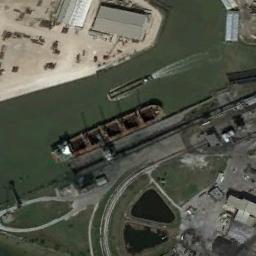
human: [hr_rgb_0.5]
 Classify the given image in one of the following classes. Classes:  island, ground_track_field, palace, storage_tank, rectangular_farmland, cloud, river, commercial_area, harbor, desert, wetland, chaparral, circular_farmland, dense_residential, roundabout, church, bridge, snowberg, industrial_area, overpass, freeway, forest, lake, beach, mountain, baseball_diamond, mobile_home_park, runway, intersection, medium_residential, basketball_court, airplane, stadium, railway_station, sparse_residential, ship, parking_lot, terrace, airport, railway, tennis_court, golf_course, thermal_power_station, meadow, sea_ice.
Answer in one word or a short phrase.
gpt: ship